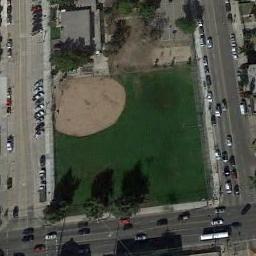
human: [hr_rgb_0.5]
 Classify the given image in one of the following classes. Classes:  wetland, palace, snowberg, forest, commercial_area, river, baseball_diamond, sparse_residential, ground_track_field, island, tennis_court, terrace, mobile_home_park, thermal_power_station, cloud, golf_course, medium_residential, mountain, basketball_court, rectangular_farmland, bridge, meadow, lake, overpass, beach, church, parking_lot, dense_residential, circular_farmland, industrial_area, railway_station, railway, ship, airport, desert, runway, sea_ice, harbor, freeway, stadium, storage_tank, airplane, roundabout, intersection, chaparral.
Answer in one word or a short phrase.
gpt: baseball_diamond